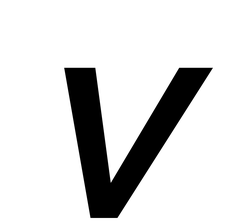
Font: InstrumentSans-Italic_Medium_Italic